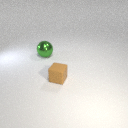
large green metal sphere to the left of small brown rubber cube